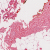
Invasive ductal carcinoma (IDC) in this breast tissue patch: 0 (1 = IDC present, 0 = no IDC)